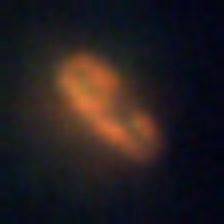
Taxon: Pennate
Group: Diatoms